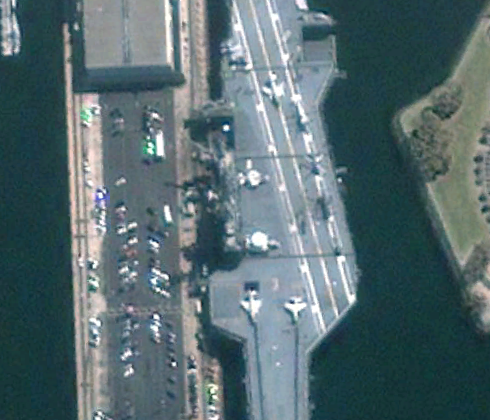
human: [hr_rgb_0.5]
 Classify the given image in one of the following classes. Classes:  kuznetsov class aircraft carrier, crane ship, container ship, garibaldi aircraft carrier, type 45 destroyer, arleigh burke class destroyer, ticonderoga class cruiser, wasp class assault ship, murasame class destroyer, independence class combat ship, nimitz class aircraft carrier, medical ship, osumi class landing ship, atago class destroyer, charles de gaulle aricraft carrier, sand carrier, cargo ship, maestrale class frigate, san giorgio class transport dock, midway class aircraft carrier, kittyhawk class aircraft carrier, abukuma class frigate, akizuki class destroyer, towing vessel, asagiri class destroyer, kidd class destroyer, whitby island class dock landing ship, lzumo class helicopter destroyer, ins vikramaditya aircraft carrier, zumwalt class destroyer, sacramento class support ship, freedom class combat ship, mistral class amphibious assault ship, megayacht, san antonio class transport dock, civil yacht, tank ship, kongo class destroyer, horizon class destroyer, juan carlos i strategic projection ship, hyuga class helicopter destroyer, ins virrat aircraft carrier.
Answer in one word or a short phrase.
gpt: Midway class aircraft carrier